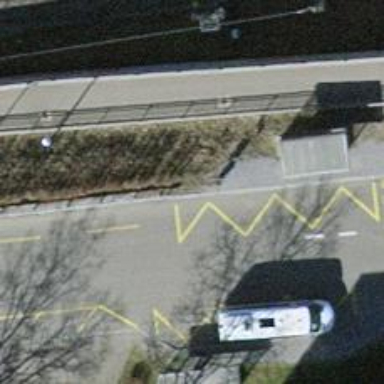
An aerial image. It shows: Platform for public transport with shelter.